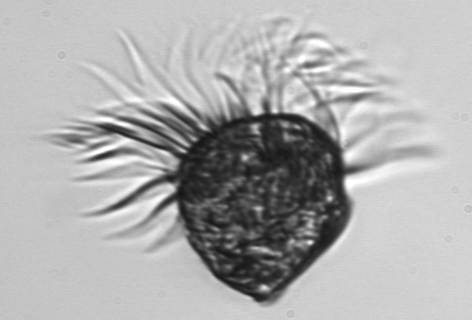
Label: Pelagostrobilidium